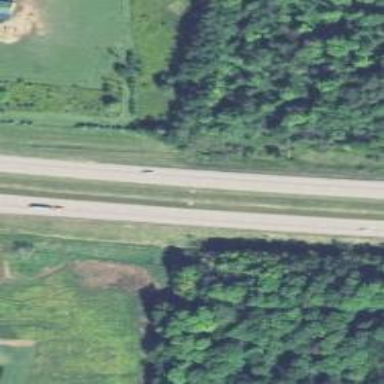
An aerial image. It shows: Trunk highway with expressway features.